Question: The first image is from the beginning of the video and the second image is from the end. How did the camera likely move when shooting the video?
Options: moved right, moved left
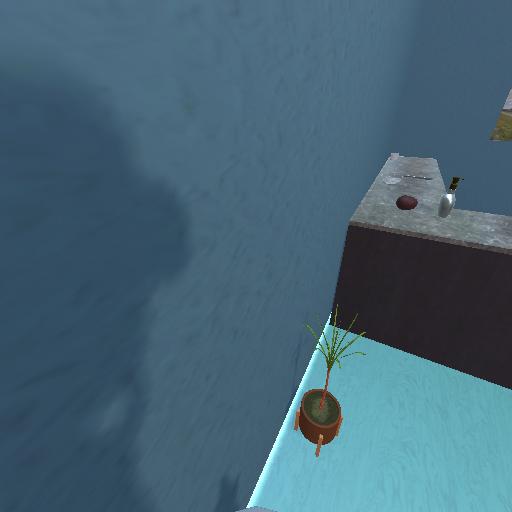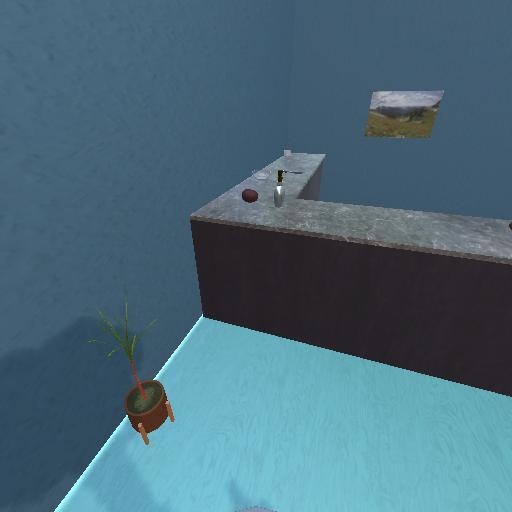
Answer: moved right